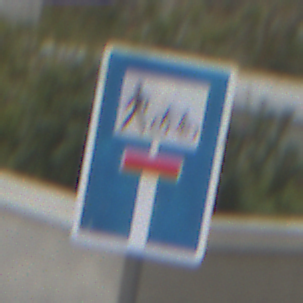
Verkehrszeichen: SackgasseRadverkehrFussgaengerDurchlaessig
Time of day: Midday
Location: Outdoor (Urban)
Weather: Overcast
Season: NotSpecified
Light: Natural